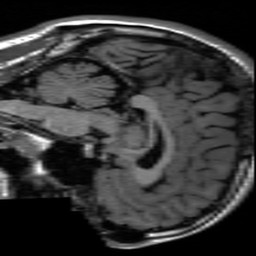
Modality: inplaneT1
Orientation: sagittal
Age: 21
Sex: male
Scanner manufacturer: ge
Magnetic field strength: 3 T
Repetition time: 2.499 s
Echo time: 0.02513 s